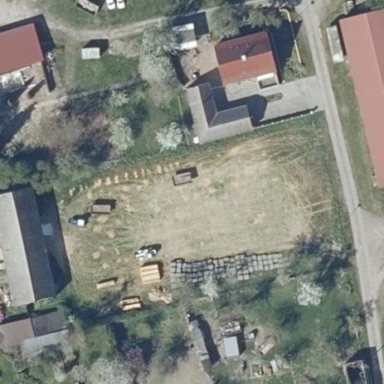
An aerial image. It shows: Farmyard area.